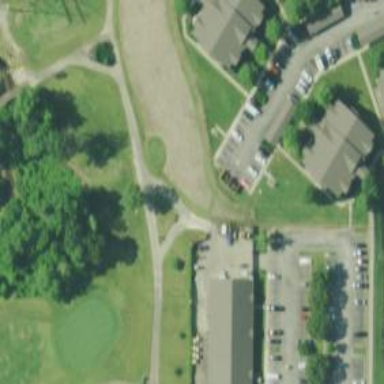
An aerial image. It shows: Service road used as golf cart path.